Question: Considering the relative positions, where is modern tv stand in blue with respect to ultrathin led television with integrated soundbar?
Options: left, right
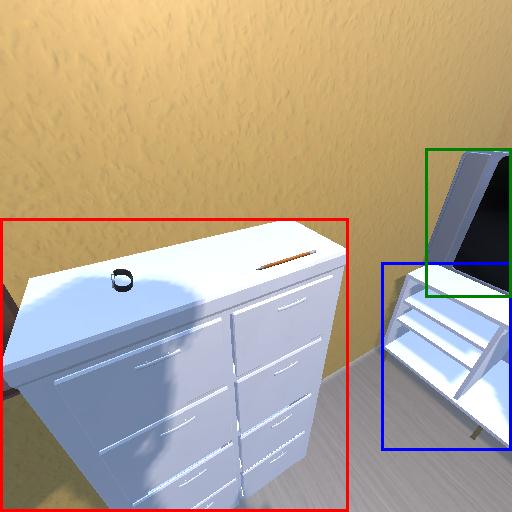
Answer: left